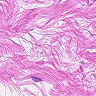
Metastatic tissue present: no